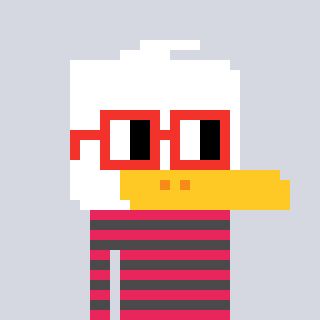
a pixel art character with square red glasses, a duck-shaped head and a grayscale-colored body on a cool background